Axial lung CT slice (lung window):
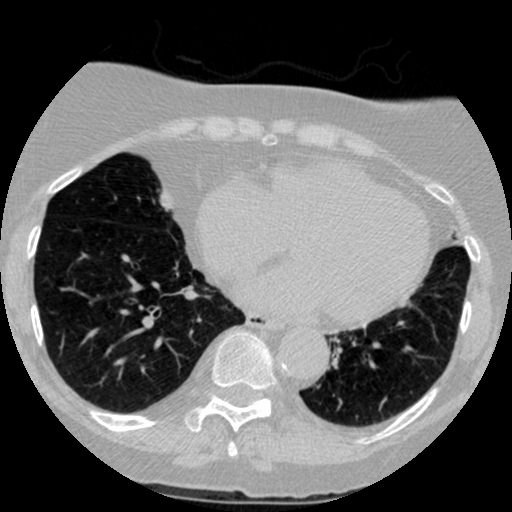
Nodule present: no